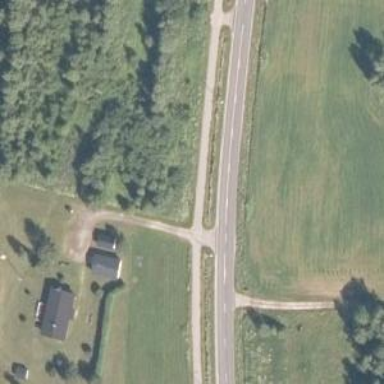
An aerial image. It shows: Tertiary road.